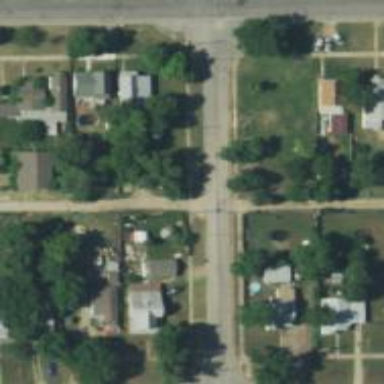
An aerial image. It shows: Alley classified as service road.